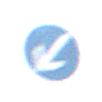
Verkehrszeichen: VorgeschriebeneVorbeifahrtLinks
Umgebung: Outdoor, Nature
Tageszeit: MorningAfternoon
Wetter: Overcast
Licht: Natural
Jahreszeit: NotSpecified
Kontrast: LowContrast